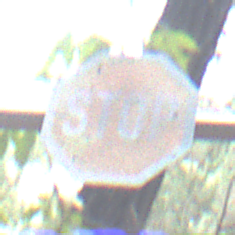
Verkehrszeichen: Stop
Umgebung: Outdoor, Nature
Tageszeit: SunriseSunset
Wetter: NotSpecified
Licht: Natural
Jahreszeit: Autumn
Kontrast: MediumContrast